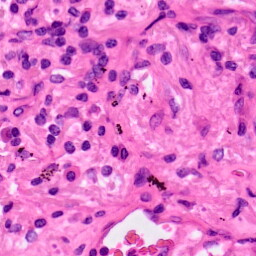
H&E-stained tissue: Lung